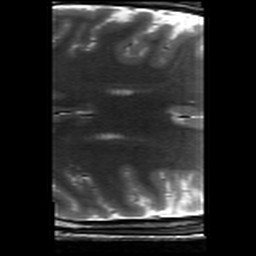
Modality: T2w
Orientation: axial
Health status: healthy
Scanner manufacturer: siemens
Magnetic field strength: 3 T
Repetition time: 8.02 s
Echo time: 0.08 s